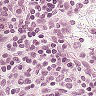
Metastatic tissue present: no